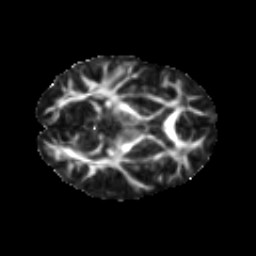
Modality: FA
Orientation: axial
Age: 17
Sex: female
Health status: ill
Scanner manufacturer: ge
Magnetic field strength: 3 T
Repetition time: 6.752 s
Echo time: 0.079 s